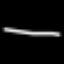
Label: line